Field crop: maize
Growth stage: 2
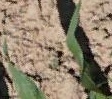
Species: maize